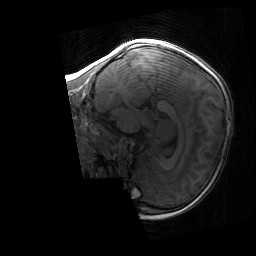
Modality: T1w
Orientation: sagittal
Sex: male
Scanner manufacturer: siemens
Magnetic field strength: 3 T
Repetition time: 1.9 s
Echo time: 0.00243 s